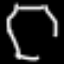
Label: octagon